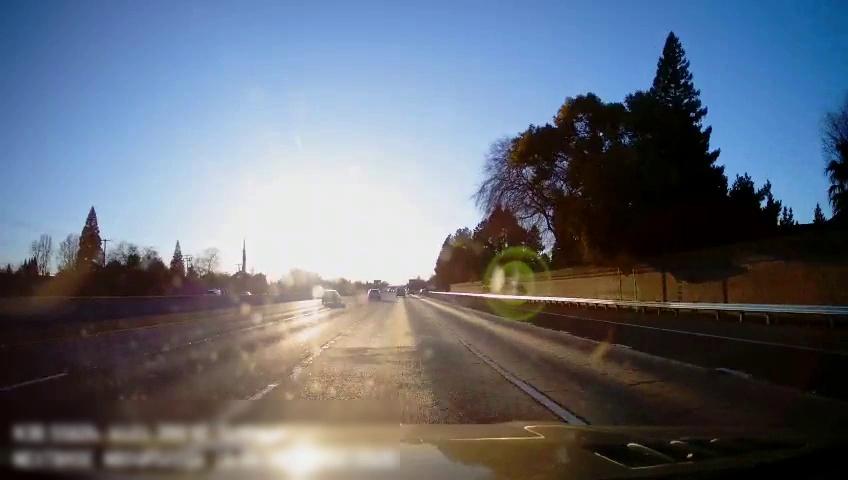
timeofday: Day
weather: Sunny
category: Drivable Space
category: Vehicles | Truck
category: Vehicles | SUV
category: Vehicles | SUV
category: Vehicles | SUV
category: Vehicles | Car
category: Lanes | Alternate Lane
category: Lanes | Alternate Lane
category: Lanes | Current Lane
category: Lanes | Current Lane
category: Lanes | Alternate Lane
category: Lanes | Alternate Lane